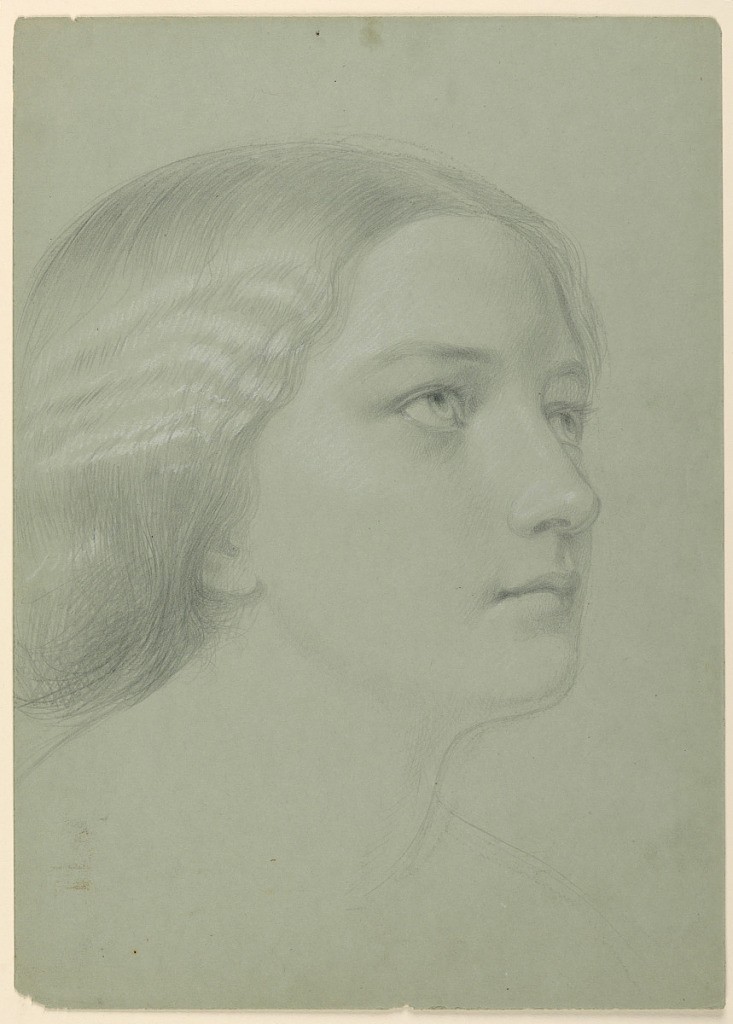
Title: Study of a Woman's Head for "A Magdalen"
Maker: Daniel Huntington, American, 1816–1906
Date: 1852
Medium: Graphite, white chalk, brown pastel crayon on green wove paper
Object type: Drawing
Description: Head of a young woman, turned to the right, gazing upward.